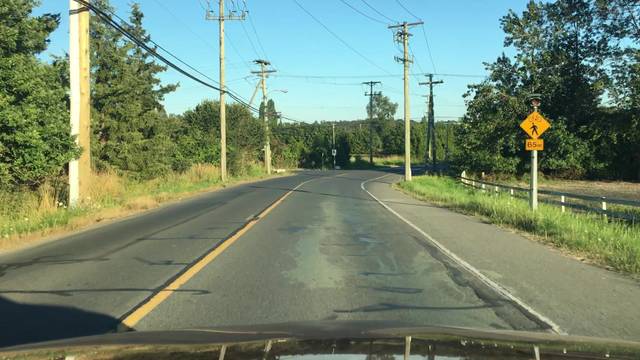
Region: Canada
Coordinates: 48.477, -123.353